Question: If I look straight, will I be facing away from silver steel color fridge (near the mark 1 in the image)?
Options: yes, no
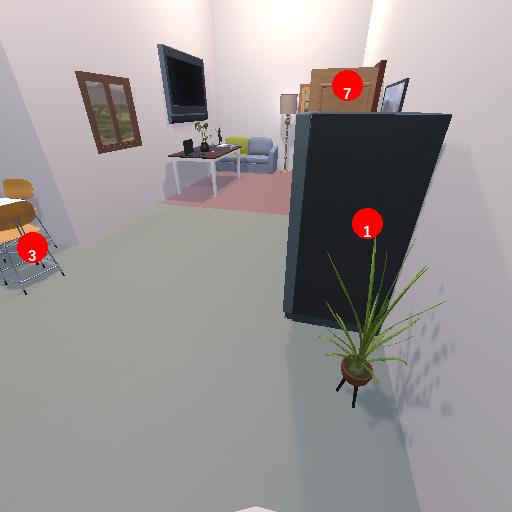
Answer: yes